Question: I am writing code to detect whether a line (with multiple points, these lines have curves) is part of a road network. If there is a road with no way to get to it (basically isolated) I need to flag it.
See the below screenshot

While scanning through the road network, the isolated lines should be flagged.
Tt works! It is however WAY too slow. It takes 30 minutes to run!
I start by sorting from left to right. I then add the first item in the list to XYPoints "network" list/hashset. It checks every XYPoint of every line for a connection (same point), and then adds all its points to the "network" and remove it from the list of lines (since it's already been checked, no need to check it again).
If the polyline isn't connected to the main network, it will still be residing in my original list of all the roads at the end.
Okay, code snippet, I'll keep updating this as I make progress, feel free to add some thoughts:
'''
while (true)
{
int numOflinesBeforeChecking = polylinez.Count;
for (int i = 0; i < polylinez.Count; i++)
{
//scan through each point of each polyline
foreach (XYPoints xyp in polylinez[i].XYpoints)
{
//bool foundAvertice = false;
if (listOfEndPoints.Contains(xyp))
{
//add them as endpoints
foreach (XYPoints verifiedXYs in polylinez[i].XYpoints)
{
listOfEndPoints.Add(verifiedXYs);
}
//add them to the network
for (var g = 0; g < (polylinez[i].XYpoints.Count - 1); g++)
{
mainHighwaylines.Add(new Line2D(polylinez[i].XYpoints[g], polylinez[i].XYpoints[g + 1]));
}
polylinez.RemoveAt(i);
break; //break out of scanning XYPoints of an individual line/road, hit this again!
} //end if
} //end foreach XYPoint loop
} //end for i loop
//clearly there are no more lines
if (numOflinesBeforeChecking == polylinez.Count)
{
break;
}
} //end infinite loop
//check for intersections here
//mainHighway Lines has been generated, now let's check them for intersections
while (true)
{
int numOflinesBeforeChecking = polylinez.Count;
for (var i = 0; i < polylinez.Count; i++)
{
//smallLines relates to each individual polyline, seperated into even smaller lines
List<Line2D> smallLines = new List<Line2D>();
for (var g = 0; g < (polylinez[i].XYpoints.Count - 1); g++)
{
smallLines.Add(new Line2D(polylinez[i].XYpoints[g], polylinez[i].XYpoints[g + 1]));
}
bool intersectionFound = false;
foreach (Line2D line in smallLines)
{
bool lineIntersection = false;
foreach (Line2D mainHighwayline in mainHighwaylines)
{
if (line.intersectsLine(mainHighwayline))
{
intersectionFound = true;
lineIntersection = true;
break;
}
}
if (lineIntersection)
{
break;
}
}
if (intersectionFound)
{
for (var g = 0; g < (polylinez[i].XYpoints.Count - 1); g++)
{
mainHighwaylines.Add(new Line2D(polylinez[i].XYpoints[g], polylinez[i].XYpoints[g + 1]));
}
polylinez.RemoveAt(i);
}
}
//clearly there are no more lines
if (numOflinesBeforeChecking == polylinez.Count)
{
break;
}
}
'''
Improvements on how to make this faster! The second infinite loop takes most of the time.
The second infinite loop with a break checks to see if there's intersections (they might not have shared end points, they might just intersect). I keep it in an infinite loop in case there's new data added.
Making the second major loop (checking for intersection loop) infinite with an if statement makes it go from 6 minutes to 30. However it is necessary to catch certain false positives.
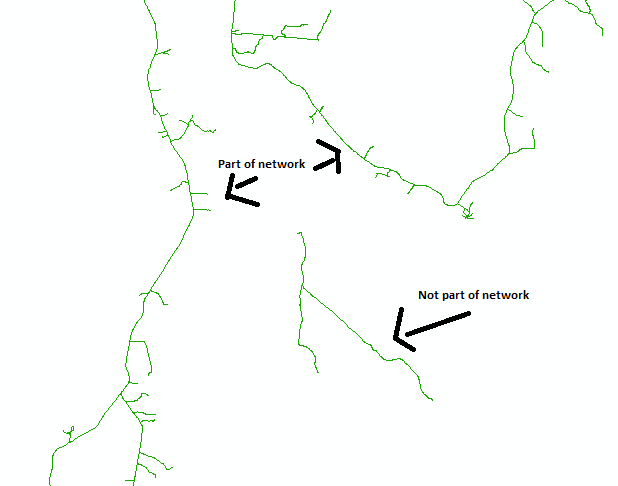
Answer: A standard (,continuous) geometrical approach does not seem to be applicable here. From your picture, the roads are too intrincate (and thus very difficult or impossible to be replaced by just one line (or a bunch of them)) and the situation to be modelled (being part of the network) too imprecisely-defined, to rely on simplifications.
The only accurate-enough approach I can come up with for this problem is checking whether the given roads have common points with the main network or not.
Main ideas:
1. Storing all the points defining the main network; that is, all the points of each road forming part of it. This collection will be constantly updated with each new road decided to be part of the network (as explained in the point below).
2. Analysing each road by checking all their defining points and confirming whether they are part of the main network or not (eventually, by accounting for some "tolerance error"). A secondary collection will be started here where all the roads connected to the road being analysed will be included (once the analysed road is considered connected, all these secondary roads will automatically be considered connected too and vice versa).
Logically, this is an in-the-worst-scenario-possible approach; the more information you have, the more simplifications would be applicable and the less brute-force the calculations might become. But if your input data looks like the one in the picture, I wouldn't be too optimistic on this front.